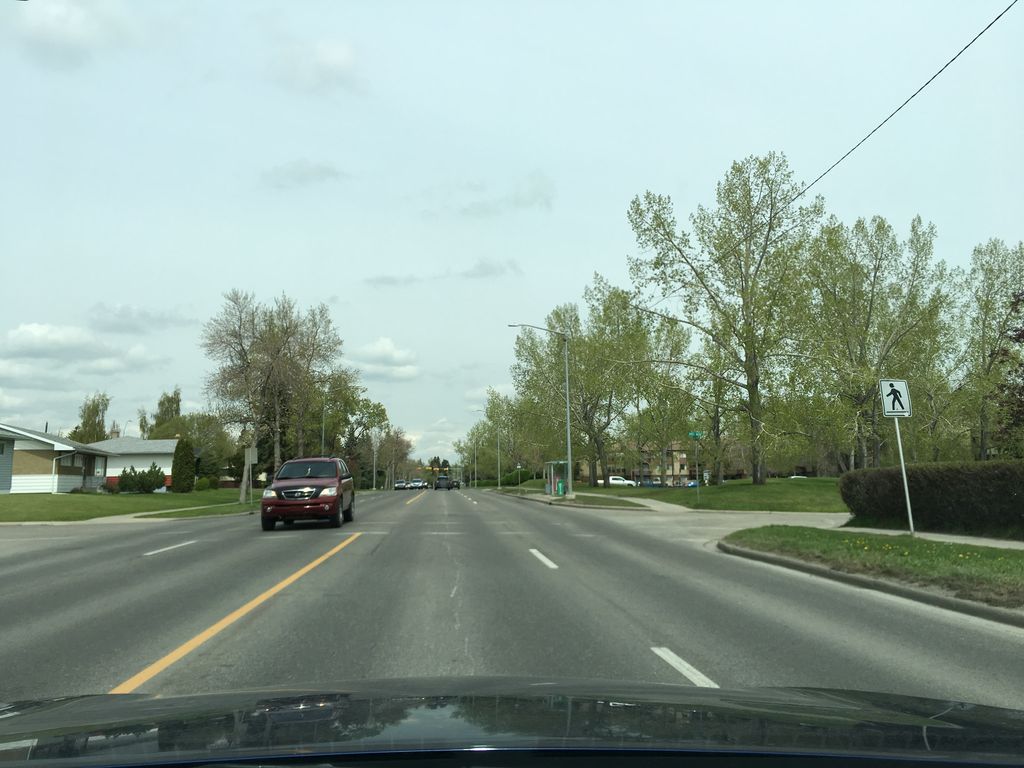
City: calgary